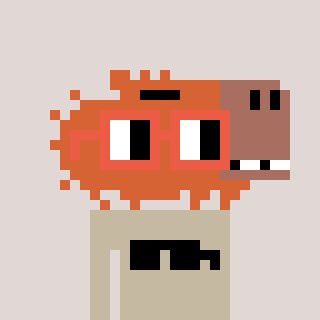
a pixel art character with square orange glasses, a capybara-shaped head and a bege-colored body on a warm background